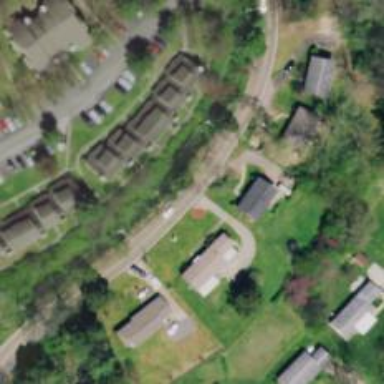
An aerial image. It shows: Tertiary road surrounded by residential buildings.